Question: I am trying to create a table that has rounded top borders on either side, but the rest of the table's borders are squared.
When I apply this CSS the border remain squared, but the 'background-color' get rounded off, which creates a weird look:
'''
table {border-collapse:collapse}
th {border-top:1px solid red; width:70px}
th, td {text-align:left; background-color:#cccccc}
th.header1 {border-top:1px solid red; border-left:1px solid red; border-top-left-radius:20px}
th.header2 {border-top:1px solid red; border-right:1px solid red; border-top-right-radius:20px}
'''
The result is this:

How do I 'round' the borders in the top left/right header cells please so that the red border follows the background?
Please see the <URL> for a working example.
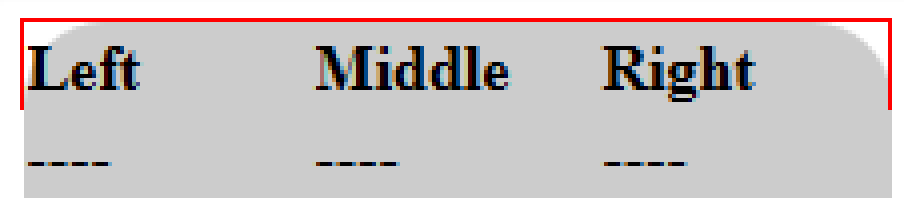
Answer: This is because border collapsed with:
'''
table {
border-collapse: collapse;
}
'''
Look at <URL>.